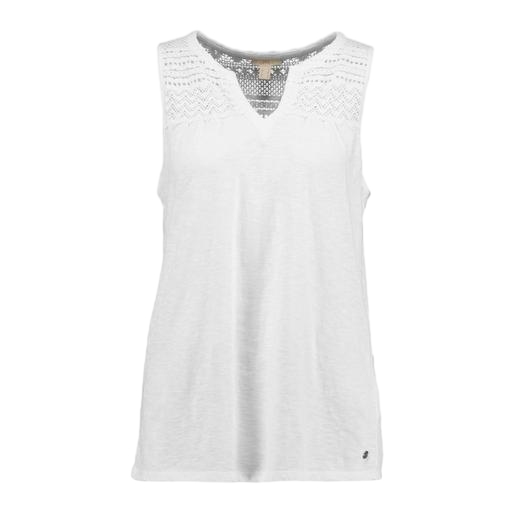
white lace yoke tank, sleeveless white and gray shirt, white lace muscle t-shirt, white background